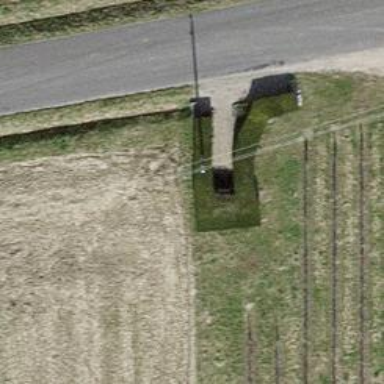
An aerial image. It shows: War memorial steeped in history.